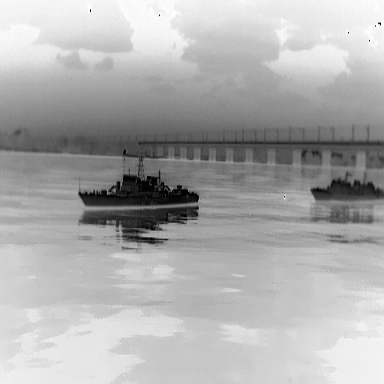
There are two warships in the infrared image.